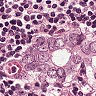
Metastatic tissue present: yes